Interaction volume radius: 10 \u00c5
Interaction volume height: 15 \u00c5
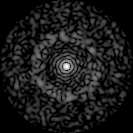
Disorder parameter: 0.8409